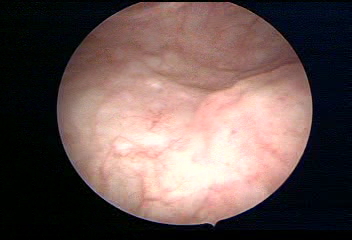
Modality: WLC
Class: Normal mucosa
Bladder cancer association: No